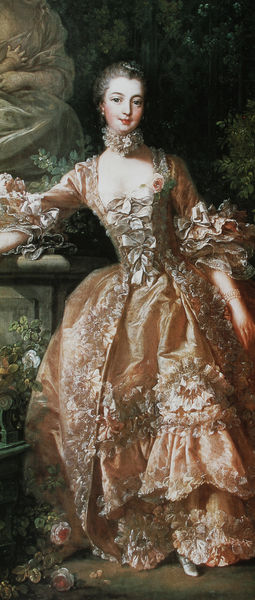
Titel: Madame de Pompadour (Ausschnitt)
Künstler: Francois Boucher
Standort: London
Institution: The Wallace Collection
Schlagwörter: baum, blätter, gemälde, hand, laub, schatten, weiß, bäume, grün, mädchen, ausschnitt, blume, blumen, elegant, frankreich, frau, frisur, grau, haar, hintergrund, kleid, licht, mund, nase, ohrring, orange, pastell, profil, schmuck, säule, blick, blüten, dame, park, rose, rosen, rot, malerei, muster, rock, schleife, jung, arm, augen, barock, blass, falten, gesicht, inkarnat, kragen, silber, sockel, spitze, stehen, stein, ärmel, bildnis, hals, halskrause, hände, portrait, porträt, öl, busch, gebüsch, boden, figur, gewand, haare, pose, reich, stehend, stoff, adel, saum, spitzen, pflanze, pflanzen, schleifen, blässe, dekollete, dekolletee, dekoltee, lippen, madame, potrait, prinzessin, rokoko, rosa, rouge, schultern, schön, seide, garten, skulptur, statue, adelige, lächeln, taille, wangen, halsband, mieder, schuhe, tüll, ölgemälde, braut, detail, halstuch, floral, altrosa, robe, glänzen, geländer, plastik, edel, rüschen, kropfband, lächelnd, decolleté, make up, wimpern, satin, foto, wei, gestützt, bla, denkmal, steht, leinwand, schuh, festlich, krause, apricot, lachs, sims, armband, armreif, üppig, geschnürt, tonig, bleich, korsett, dekolltee, leicht, ganzkörperporträt, königin, volant, monarch, monarchie, volants, anlehnen, teuer, bänder, verspielt, auflehnen, taft, reifrock, nattier, dekolte, ballkleid, barok, prachtvoll, prächtig, garte, pompadour, böume, boucher, fragonard, edle, blumenköpfe, vollant, la tour, madame pompadour, hellrosa, gerüscht, robe a l´anglais, ganzkörperbildnis, mieder schleifen, galnz, rosa wangen, rosa tüll, korsett+, drau0en, ölgemaälde, frau barok